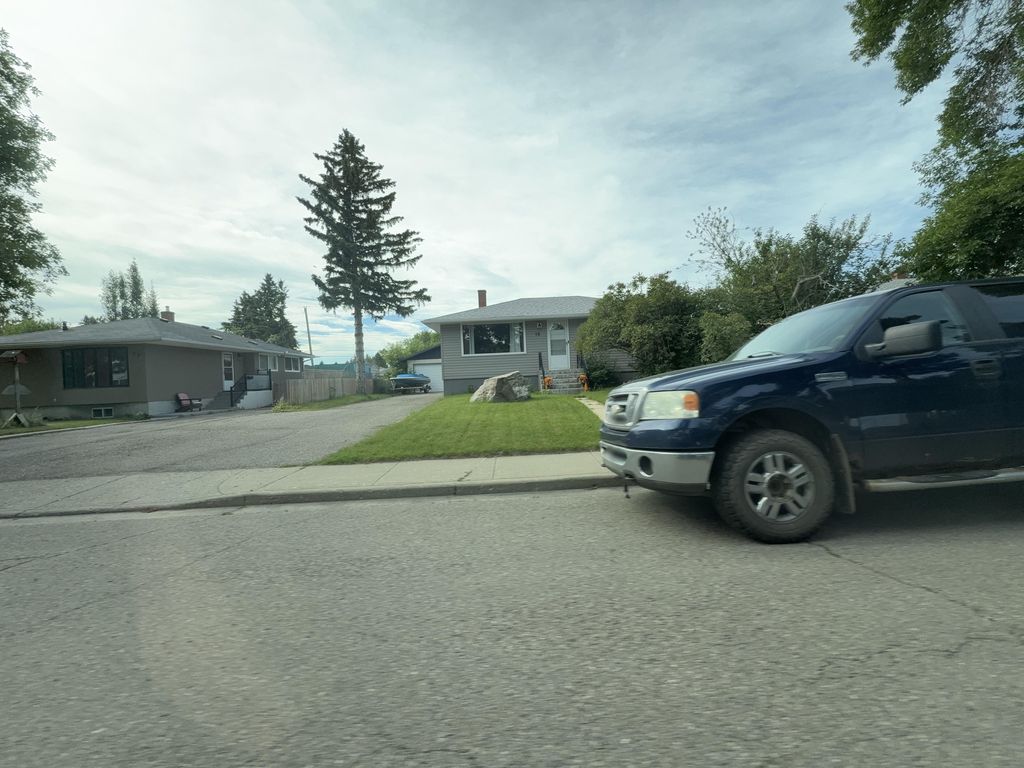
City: calgary